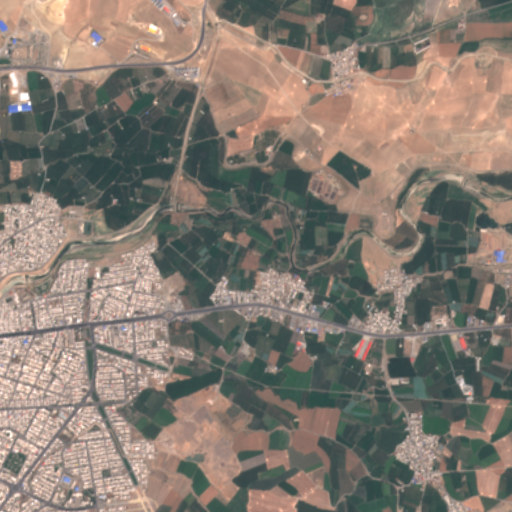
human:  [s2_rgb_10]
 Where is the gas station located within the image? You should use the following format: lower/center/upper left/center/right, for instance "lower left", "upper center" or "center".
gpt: The gas station is located in the center right of the image.
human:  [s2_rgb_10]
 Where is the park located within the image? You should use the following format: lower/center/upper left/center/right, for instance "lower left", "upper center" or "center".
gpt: The park is located in the left of the image.
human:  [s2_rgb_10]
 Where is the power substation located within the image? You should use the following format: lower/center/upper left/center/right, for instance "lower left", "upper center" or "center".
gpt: The power substation is located in the lower left of the image.
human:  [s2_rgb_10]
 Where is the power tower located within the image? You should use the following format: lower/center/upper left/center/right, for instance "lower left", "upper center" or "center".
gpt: The power tower is located in the lower left of the image.
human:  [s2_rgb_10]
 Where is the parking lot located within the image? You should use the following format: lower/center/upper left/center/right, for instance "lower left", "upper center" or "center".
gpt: There is no parking lot in the image.